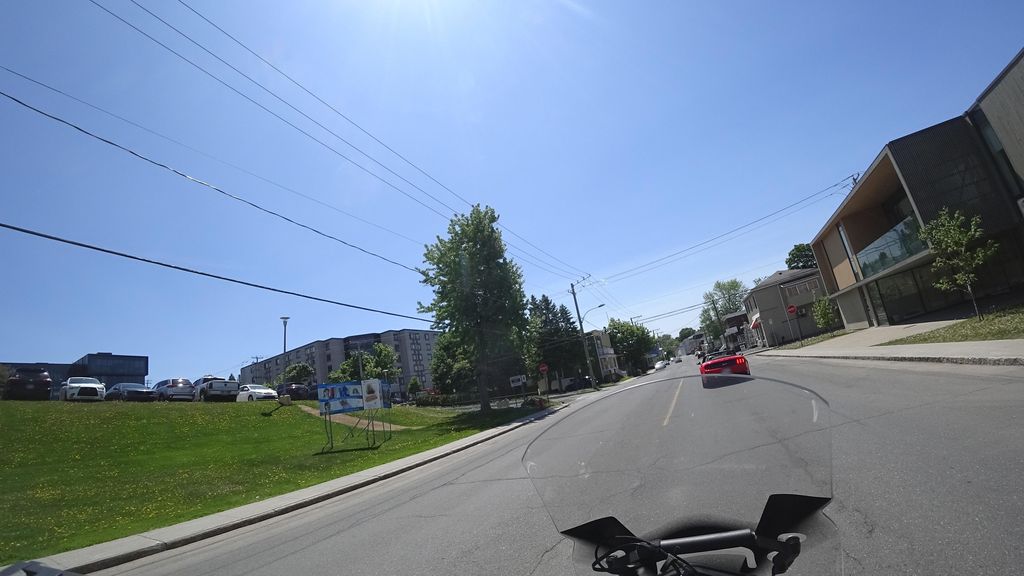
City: quebec_city